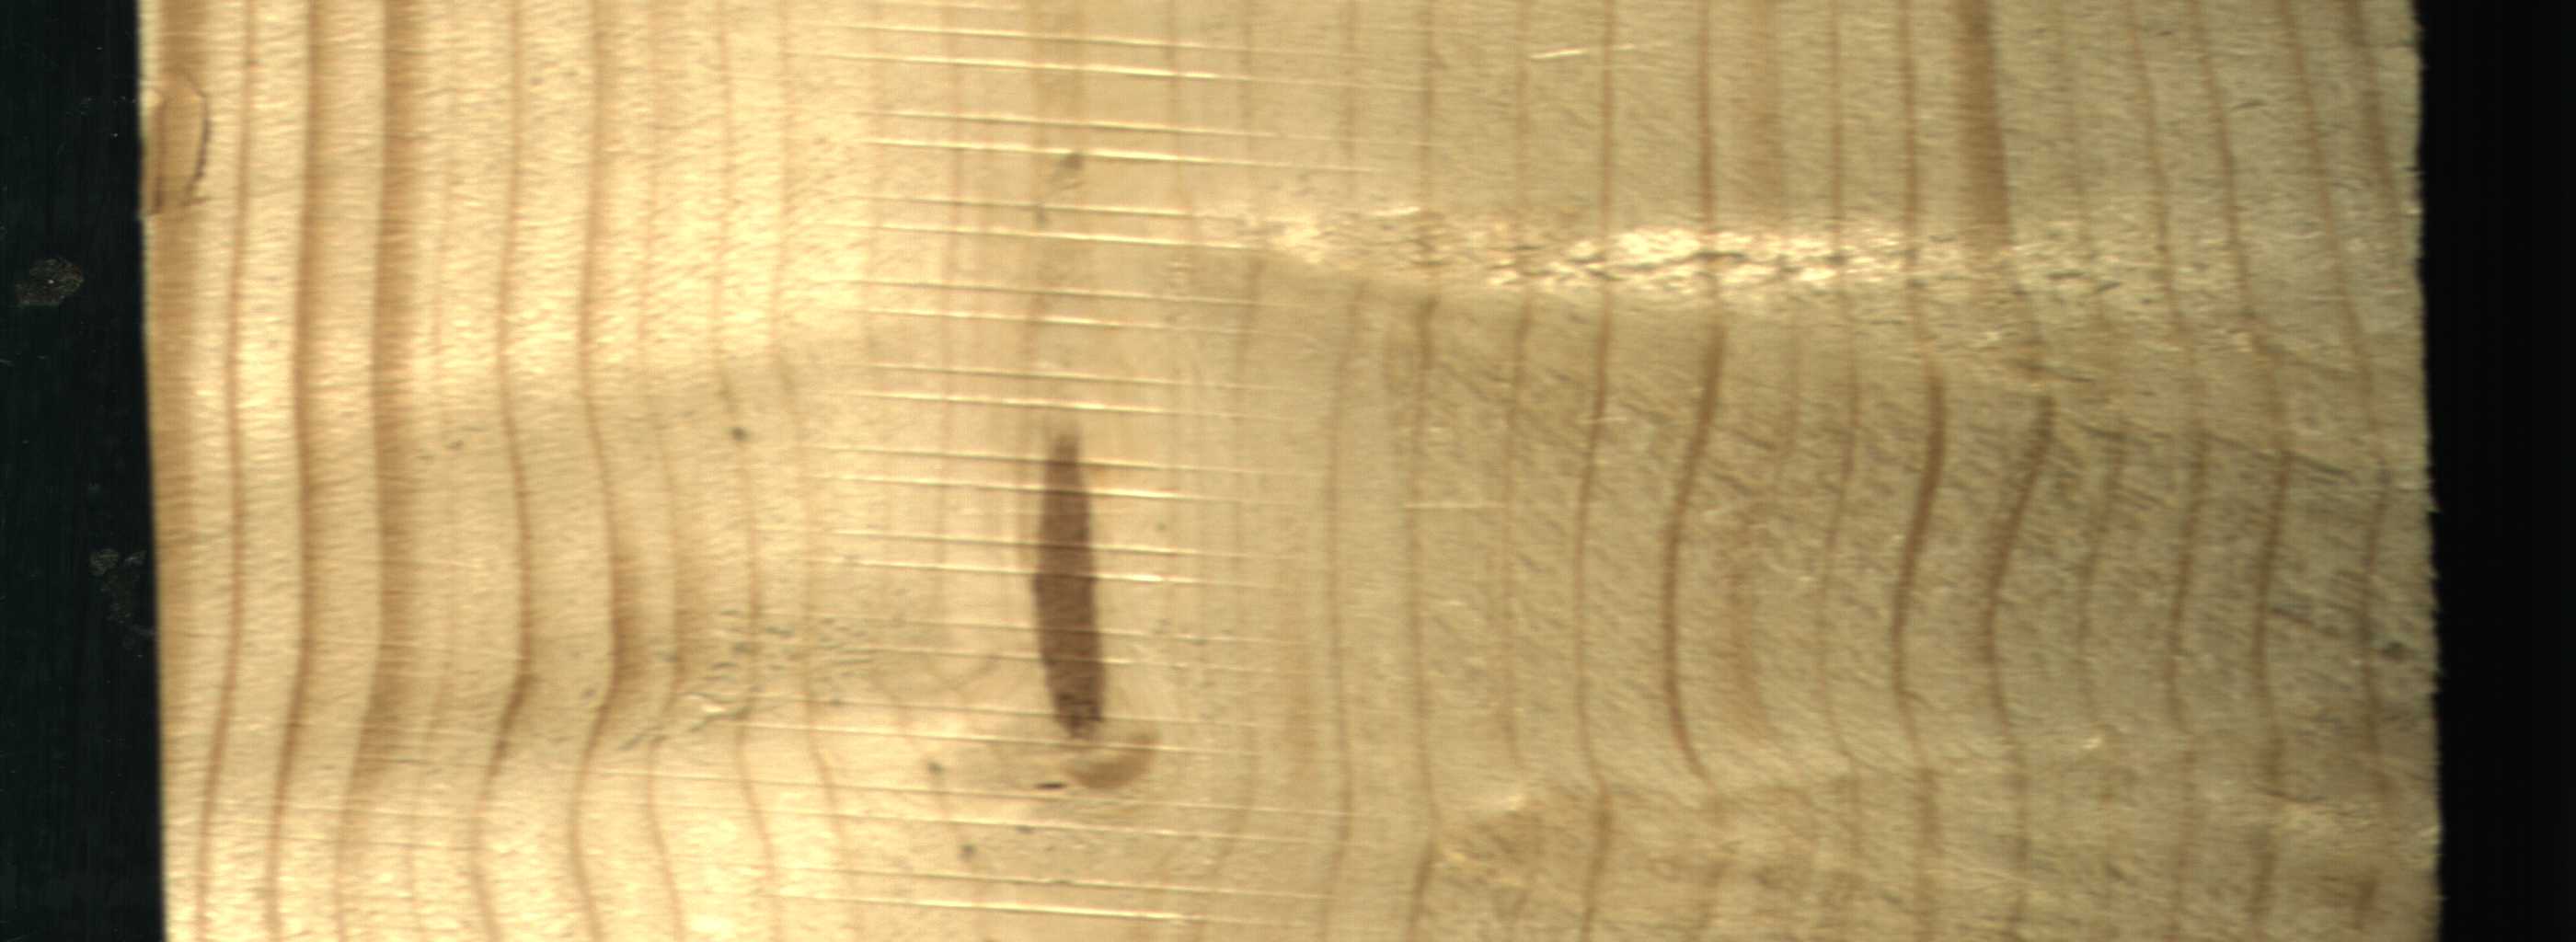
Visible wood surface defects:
Marrow